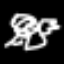
Label: angel